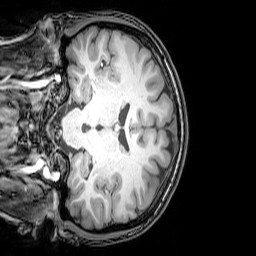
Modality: T1w
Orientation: coronal
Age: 21
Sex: female
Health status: healthy
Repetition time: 0.081 s
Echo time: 0.037 s